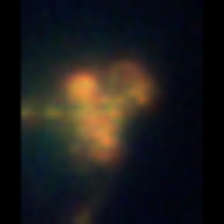
Taxon: Unknown_detritus
Group: Unknown